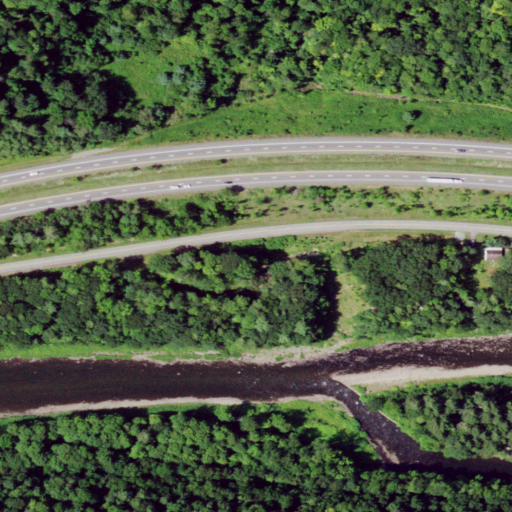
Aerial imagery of valley in New York named Pork Island Hollow containing deciduous forest, low intensity development, mixed forest, open water, open development, evergreen forest, medium intensity development, grassland, shrub, and pasture